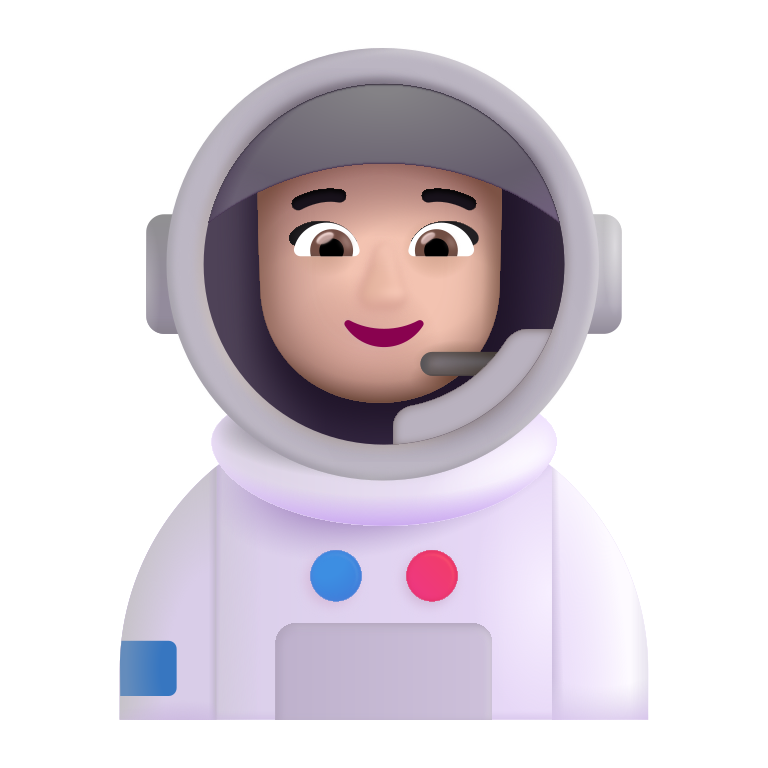
woman astronaut color light